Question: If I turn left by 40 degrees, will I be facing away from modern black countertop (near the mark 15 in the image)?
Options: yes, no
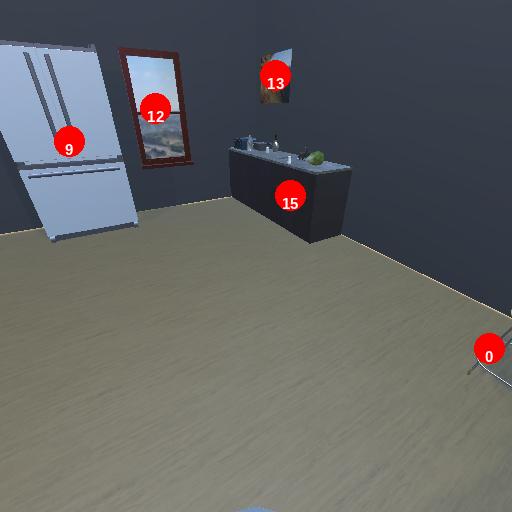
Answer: yes